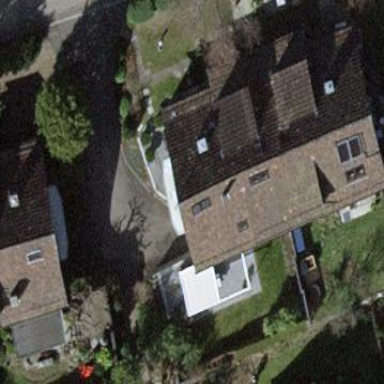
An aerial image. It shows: Building with pitched roof.